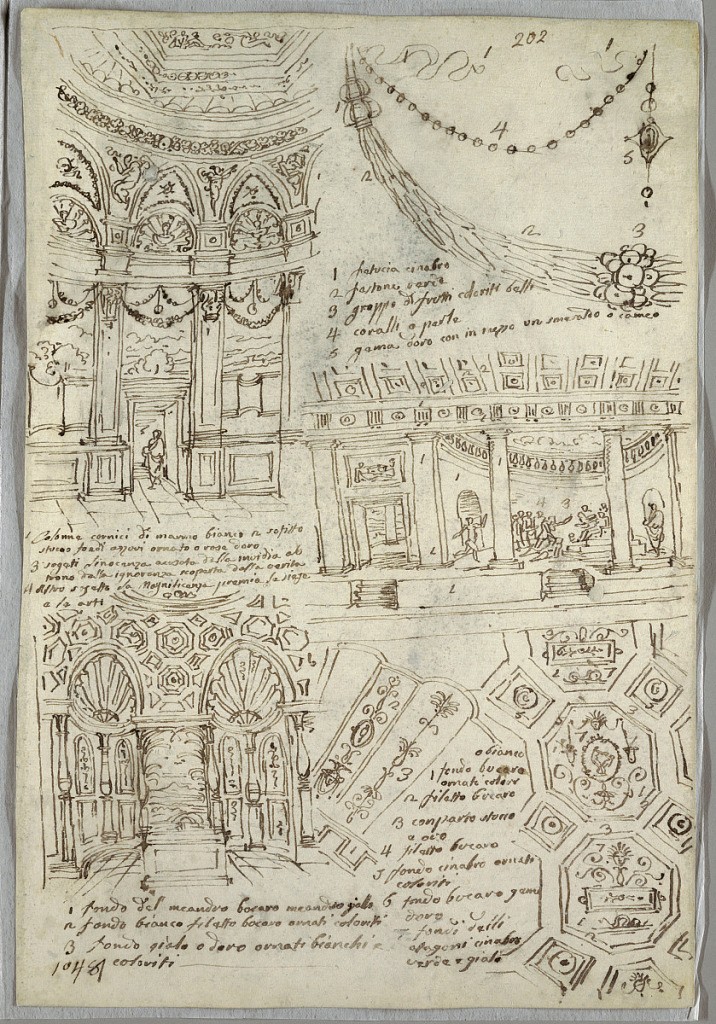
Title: Decorative Studies; Verso: Profile Heads of Barbarians
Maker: Felice Giani, Italian, 1758–1823
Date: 1814–18
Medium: Pen and ink, brush and watercolor washes over graphite on laid paper
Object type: Drawing
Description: Three studies of partitions; study of ceiling with grotesque; festoon. Verso: two barbarian heads in profile from the antique.